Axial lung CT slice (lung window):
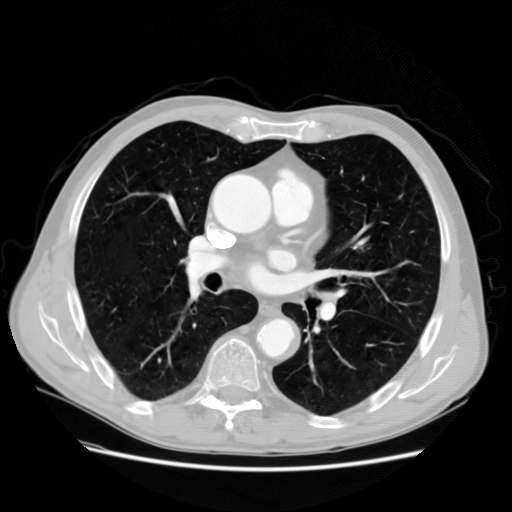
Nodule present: no